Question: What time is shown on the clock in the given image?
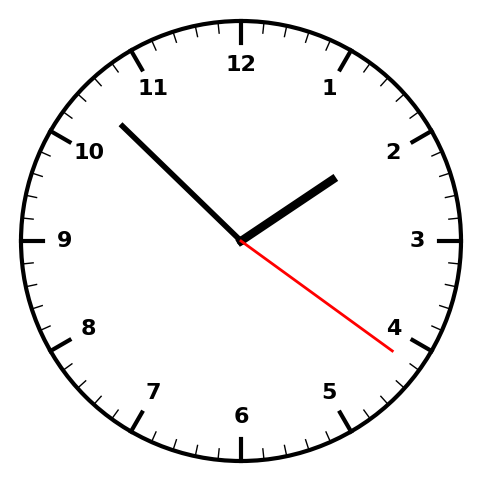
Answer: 01:52:21